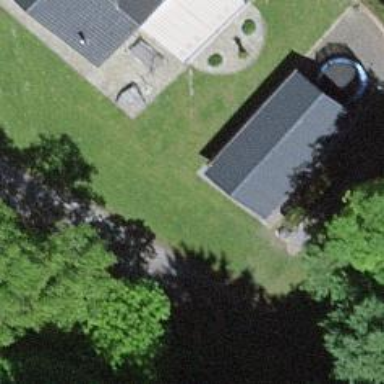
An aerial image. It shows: Shed building.